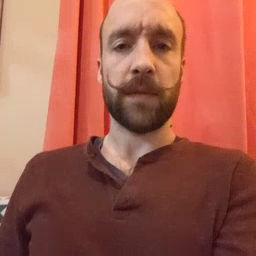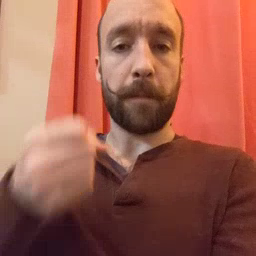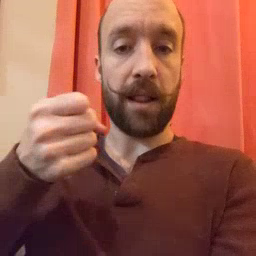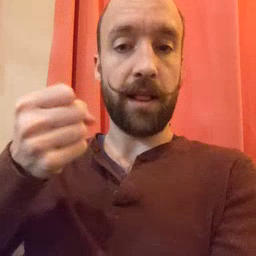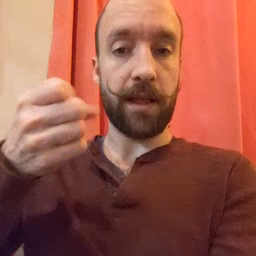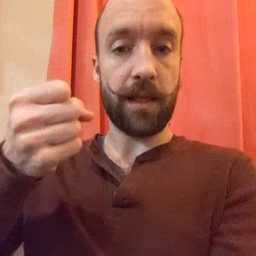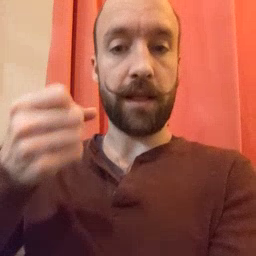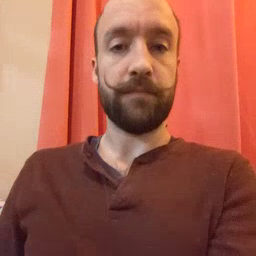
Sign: milk